Interaction volume radius: 5 \u00c5
Interaction volume height: 25 \u00c5
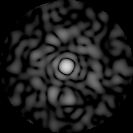
Disorder parameter: 0.7991